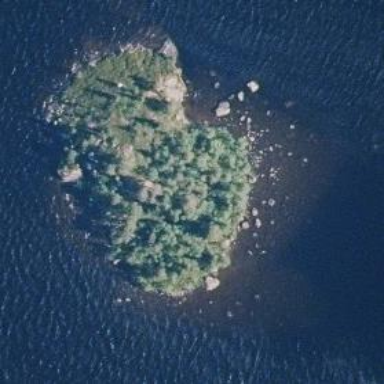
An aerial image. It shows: Islet.